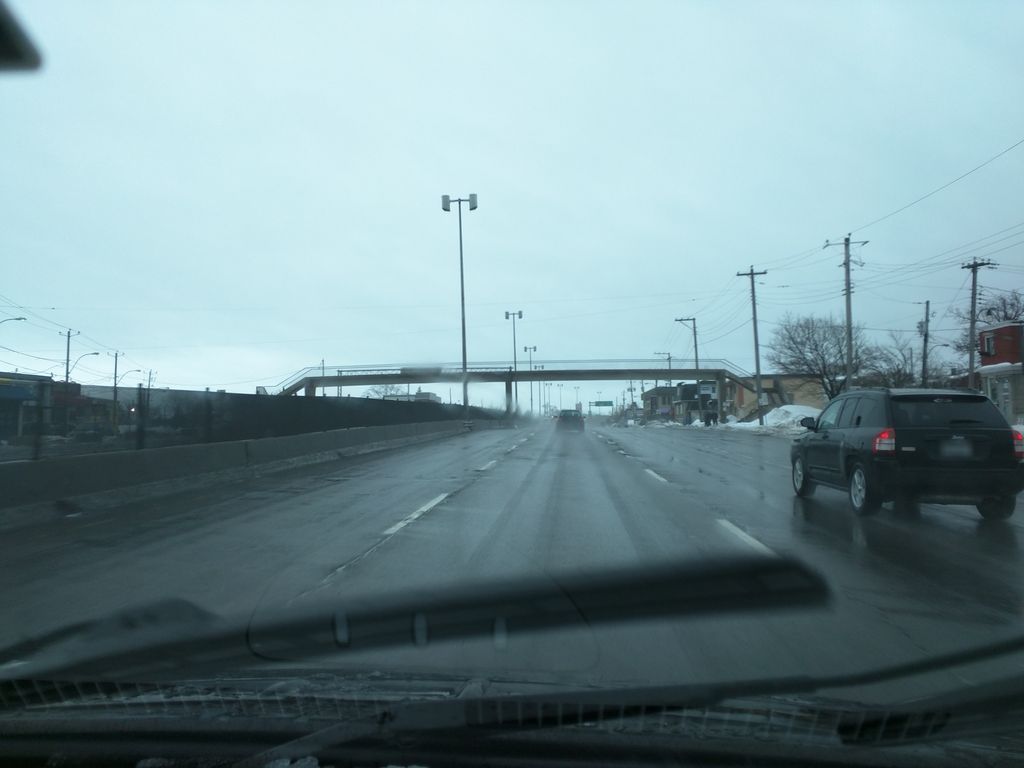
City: montreal